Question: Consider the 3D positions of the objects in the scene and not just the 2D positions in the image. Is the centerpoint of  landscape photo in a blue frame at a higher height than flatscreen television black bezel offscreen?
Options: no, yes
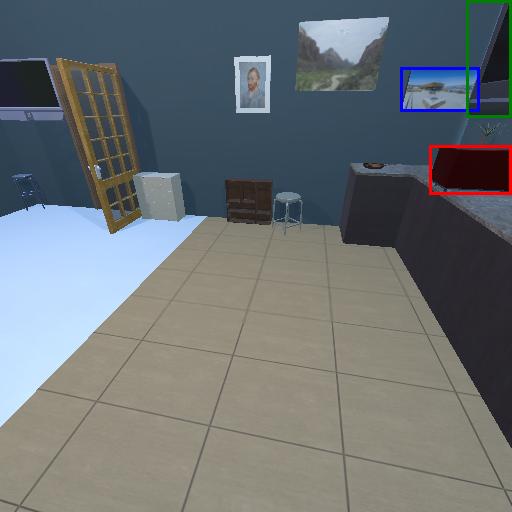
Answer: no